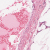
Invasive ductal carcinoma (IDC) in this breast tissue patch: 0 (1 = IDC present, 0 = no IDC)